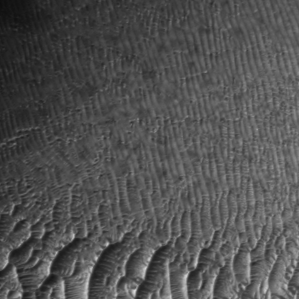
Label: frost